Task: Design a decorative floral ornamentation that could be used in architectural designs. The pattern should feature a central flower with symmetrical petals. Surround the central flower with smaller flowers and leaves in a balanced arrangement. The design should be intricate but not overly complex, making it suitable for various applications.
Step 1331:
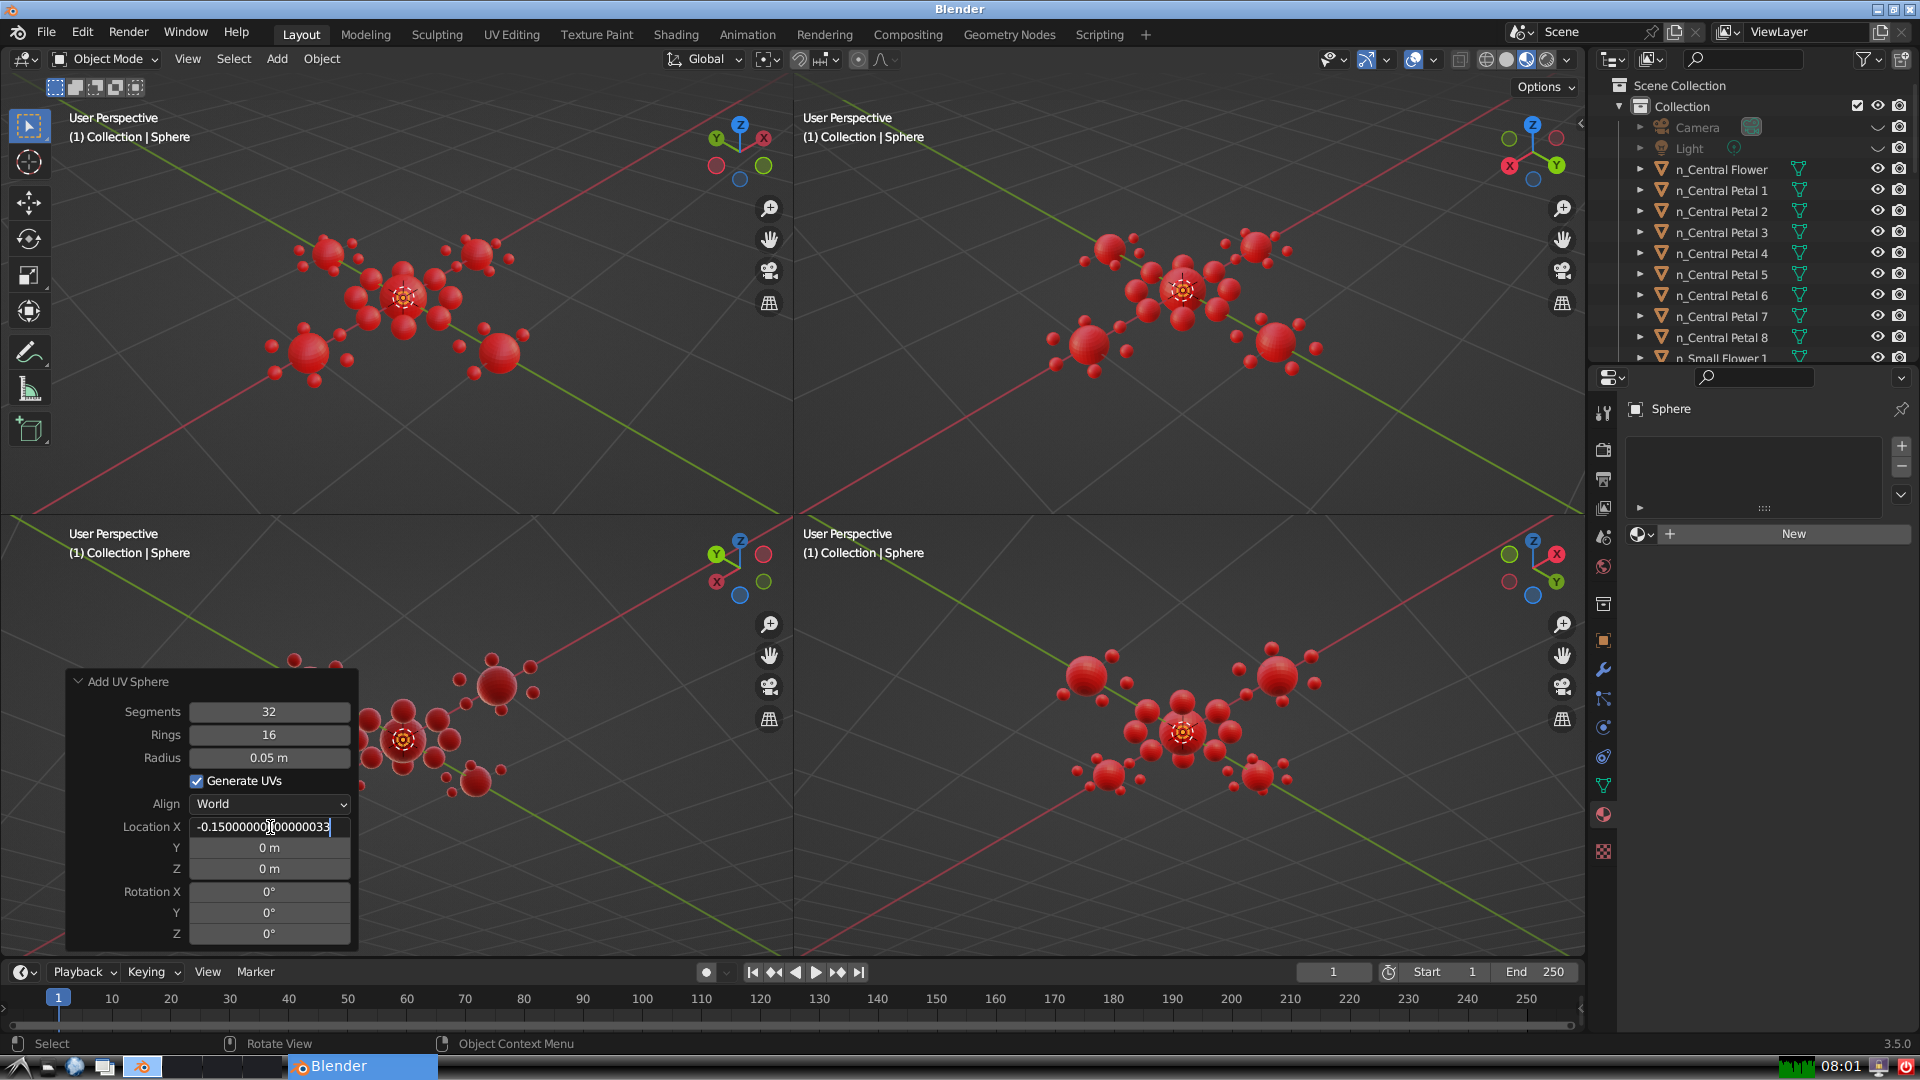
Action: {"key_press": ['Return']}